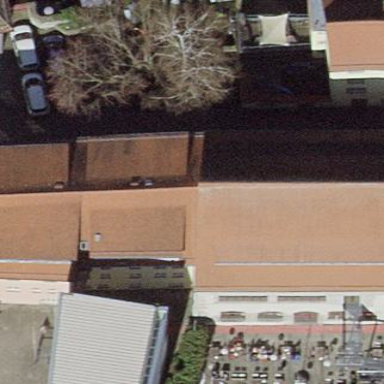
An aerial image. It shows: College building which serves as school.